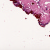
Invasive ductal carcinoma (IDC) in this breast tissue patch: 0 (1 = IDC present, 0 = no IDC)